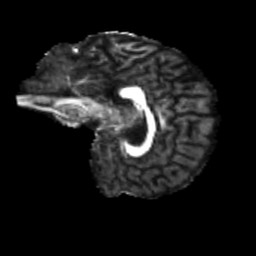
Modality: FA
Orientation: sagittal
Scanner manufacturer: siemens
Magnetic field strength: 3 T
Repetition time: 4 s
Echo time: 0.0594 s